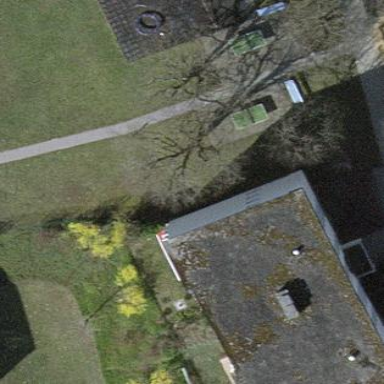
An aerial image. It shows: Building with flat roof.